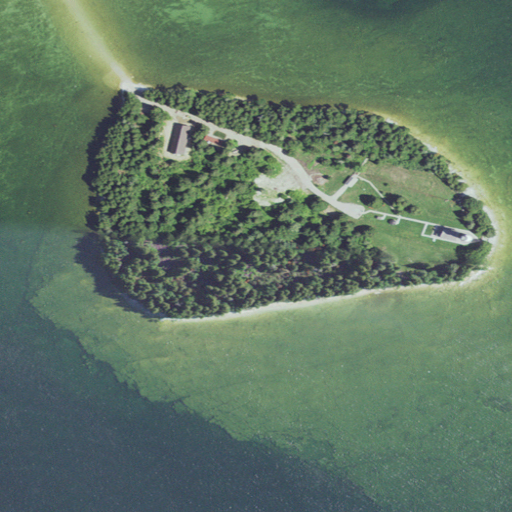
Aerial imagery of island in Wisconsin named Cana Island containing open water, woody wetlands, barren land, open development, high intensity development, grassland, and medium intensity development